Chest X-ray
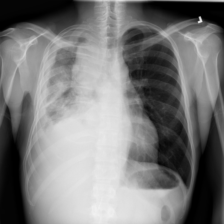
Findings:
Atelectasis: negative
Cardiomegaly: negative
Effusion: negative
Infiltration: negative
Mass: positive
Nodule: negative
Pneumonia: negative
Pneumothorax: negative
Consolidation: negative
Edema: negative
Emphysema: negative
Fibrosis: negative
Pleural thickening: negative
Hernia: negative